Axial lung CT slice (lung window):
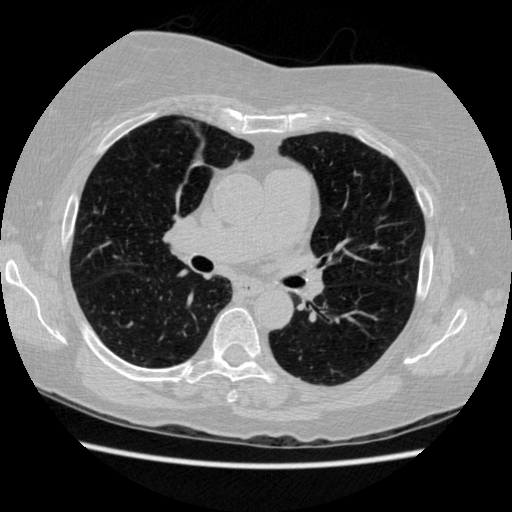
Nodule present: no